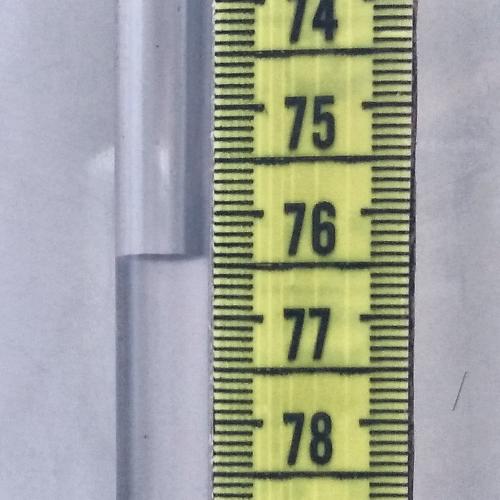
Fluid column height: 76.4 cm